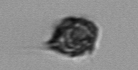
Label: Kryptoperidinium_triquetrum